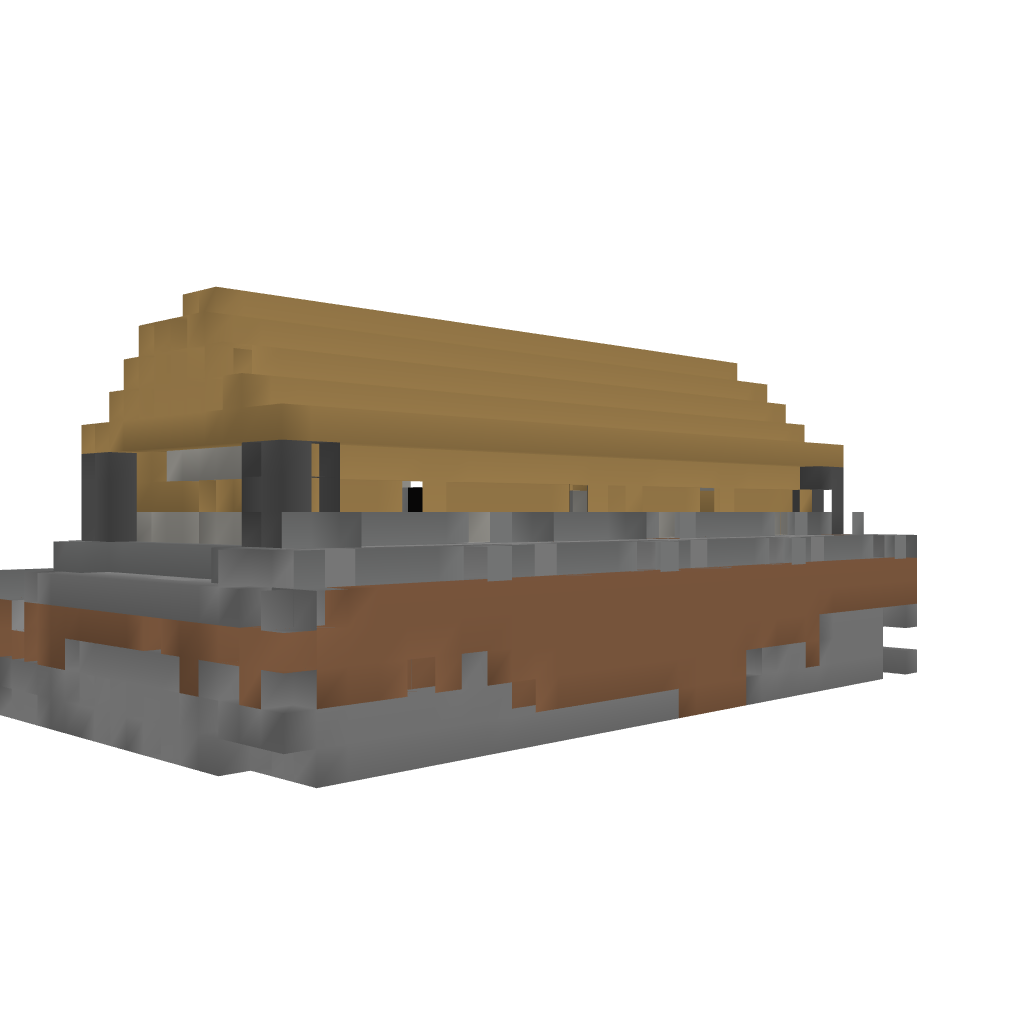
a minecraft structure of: Lovely small house